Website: lowes
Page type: customer-info-address
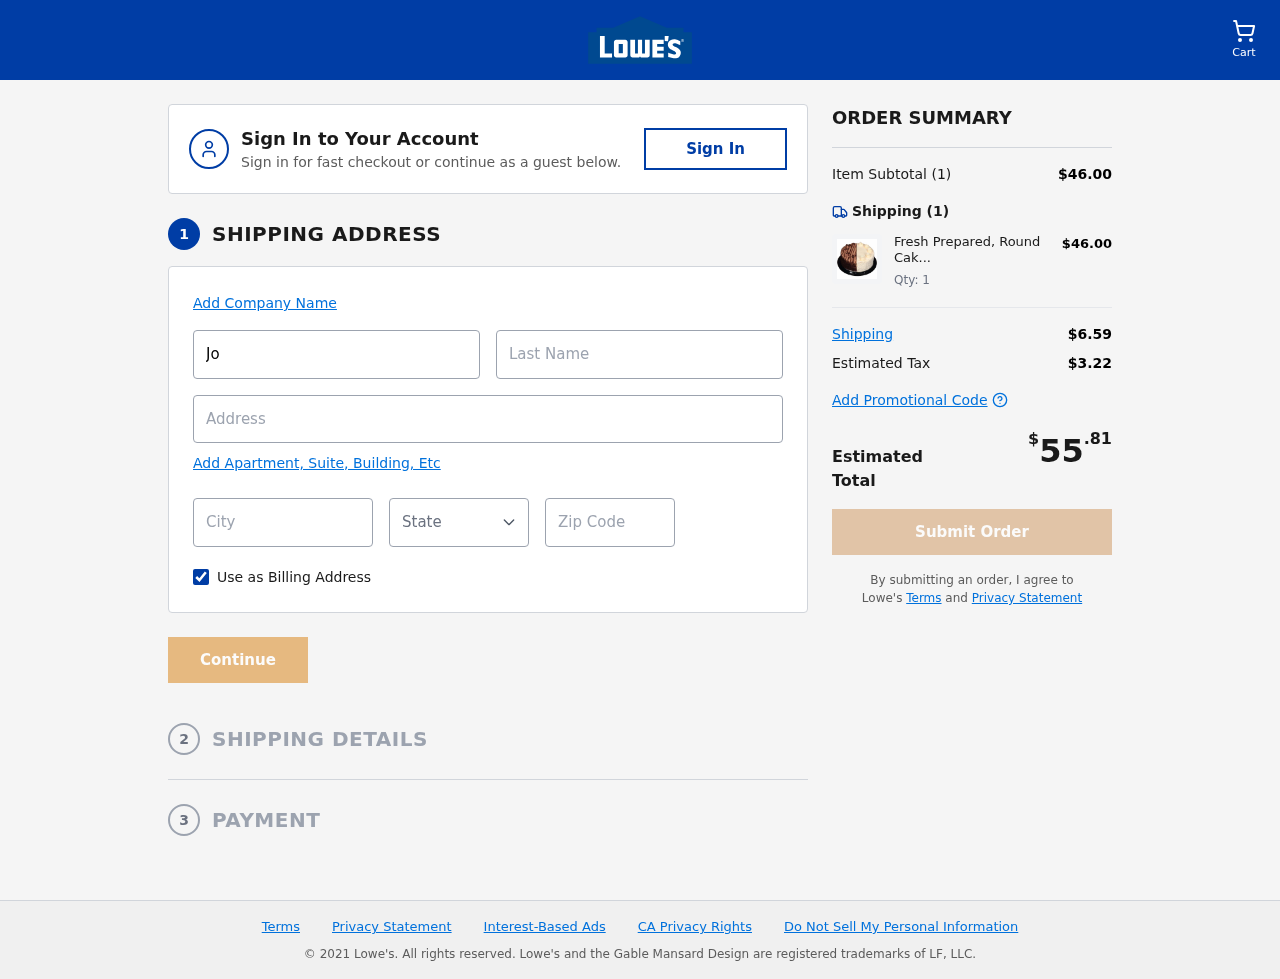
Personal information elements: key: PII_CITY
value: Woodsview
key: PII_FIRSTNAME
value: Joseph
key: PII_LASTNAME
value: Fisher
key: PII_POSTCODE
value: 47186
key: PII_STATE_ABBR
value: GA
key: PII_STREET
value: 879 Collins Falls Apt. 065
Product elements: key: PRODUCT1_NAME
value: Fresh Prepared, Round Cake, Double Layer, Black & White, 42 Oz
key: PRODUCT1_PRICE
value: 46
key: PRODUCT1_QUANTITY
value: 1
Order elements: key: ORDER_NUM_ITEMS
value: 1
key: ORDER_SUBTOTAL
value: $46.00
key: ORDER_NUM_ITEMS2
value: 1
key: ORDER_SHIPPING_COST
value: $6.59
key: ORDER_TAX
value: $3.22
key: ORDER_TOTAL
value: $55.81